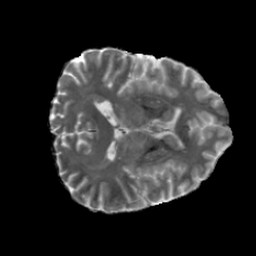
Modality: MD
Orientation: axial
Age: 30
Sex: male
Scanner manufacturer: siemens
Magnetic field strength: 6.98 T
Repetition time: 7.776 s
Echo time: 0.076 s